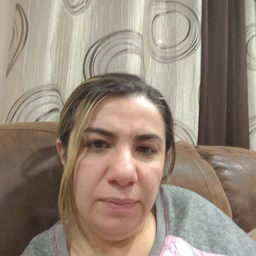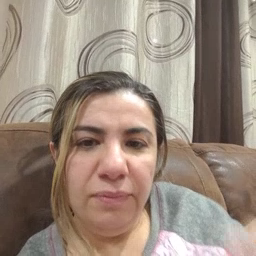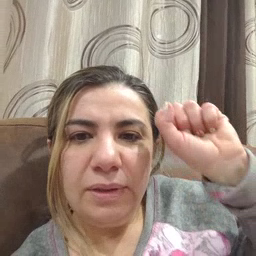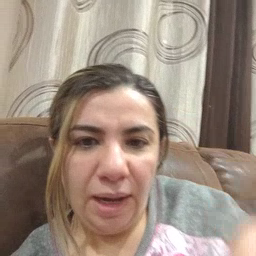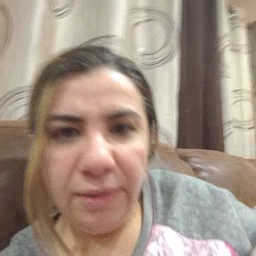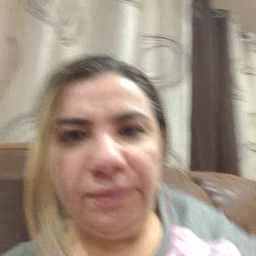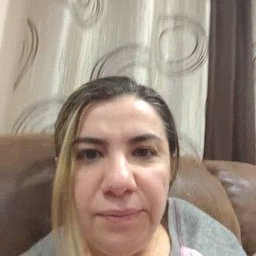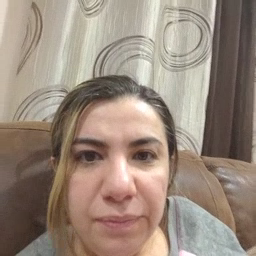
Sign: can